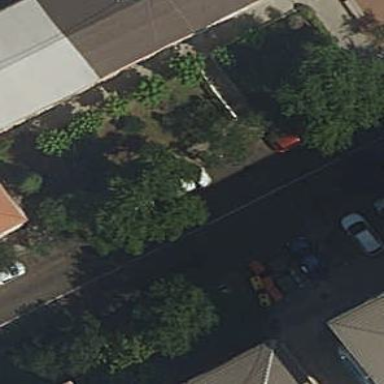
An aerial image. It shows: Garden with kerb border.